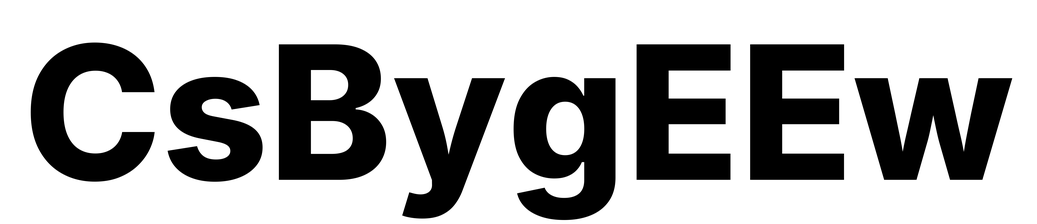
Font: Inter_ExtraBold